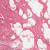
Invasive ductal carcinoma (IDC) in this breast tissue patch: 0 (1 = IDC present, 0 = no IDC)